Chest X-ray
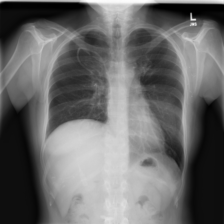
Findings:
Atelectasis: negative
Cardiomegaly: negative
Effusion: negative
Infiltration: negative
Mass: negative
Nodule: negative
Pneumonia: negative
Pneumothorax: negative
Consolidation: negative
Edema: negative
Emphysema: negative
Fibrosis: negative
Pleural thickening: negative
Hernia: negative